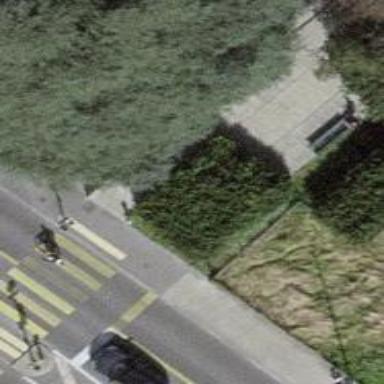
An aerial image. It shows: Set of steps on the road.